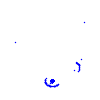
Particle: electron